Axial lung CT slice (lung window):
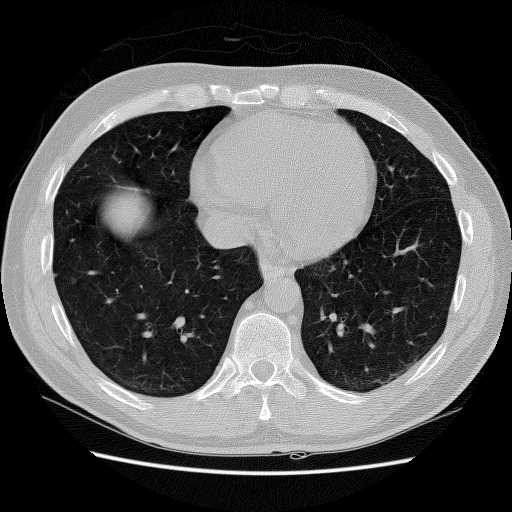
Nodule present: yes
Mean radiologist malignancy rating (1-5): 2.333